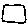
Label: square